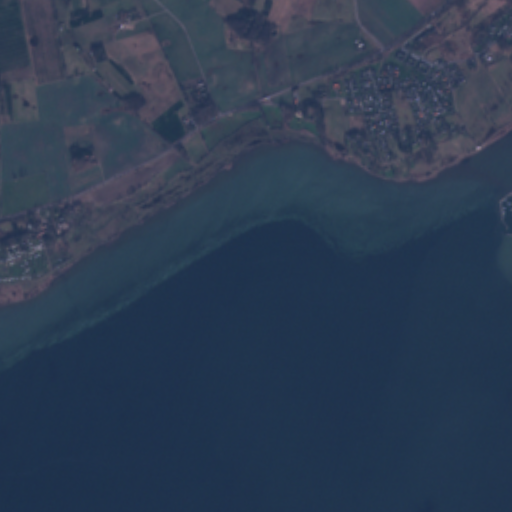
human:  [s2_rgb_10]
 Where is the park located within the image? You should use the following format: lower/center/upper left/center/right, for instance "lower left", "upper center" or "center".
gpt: The park is located in the upper left of the image.
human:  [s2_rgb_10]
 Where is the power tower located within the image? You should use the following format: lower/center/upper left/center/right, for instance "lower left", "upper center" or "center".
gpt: The power tower is located in the upper right of the image.
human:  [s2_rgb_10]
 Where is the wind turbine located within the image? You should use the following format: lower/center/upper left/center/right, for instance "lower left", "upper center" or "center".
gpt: The wind turbine is located in the upper left of the image.
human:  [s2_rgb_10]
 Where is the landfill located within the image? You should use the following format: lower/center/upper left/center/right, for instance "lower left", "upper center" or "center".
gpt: There is no landfill in the image.